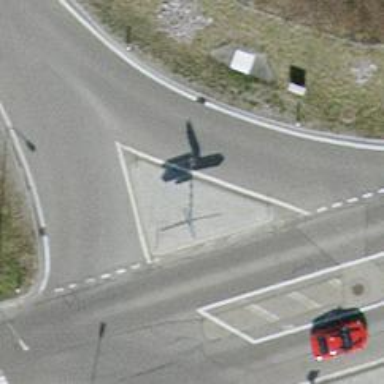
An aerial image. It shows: Trunk link road with asphalt surface.